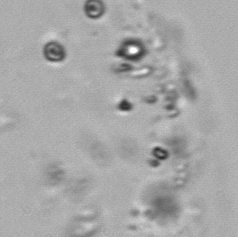
Label: Phaeocystis